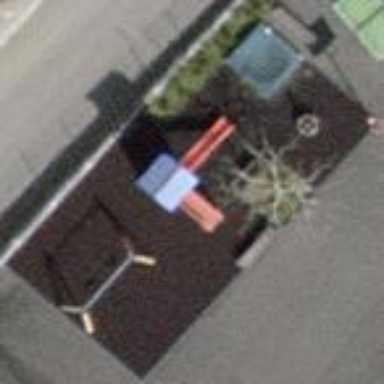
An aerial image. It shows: Playground area for leisure land.